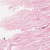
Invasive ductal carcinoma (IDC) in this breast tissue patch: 0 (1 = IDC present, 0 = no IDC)